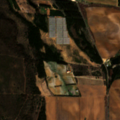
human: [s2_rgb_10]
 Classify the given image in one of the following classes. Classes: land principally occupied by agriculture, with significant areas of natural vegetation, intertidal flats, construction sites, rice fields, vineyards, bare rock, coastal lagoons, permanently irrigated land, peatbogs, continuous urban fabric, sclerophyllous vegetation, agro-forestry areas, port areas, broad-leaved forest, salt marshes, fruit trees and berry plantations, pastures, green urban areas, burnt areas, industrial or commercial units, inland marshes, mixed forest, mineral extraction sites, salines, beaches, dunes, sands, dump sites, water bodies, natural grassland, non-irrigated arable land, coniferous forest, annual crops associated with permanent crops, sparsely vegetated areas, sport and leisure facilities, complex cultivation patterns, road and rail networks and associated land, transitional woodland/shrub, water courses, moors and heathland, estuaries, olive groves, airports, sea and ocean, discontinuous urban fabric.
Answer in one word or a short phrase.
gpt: permanently irrigated land, land principally occupied by agriculture, with significant areas of natural vegetation, sclerophyllous vegetation, transitional woodland/shrub